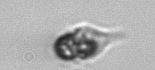
Label: Mesodinium